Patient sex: M
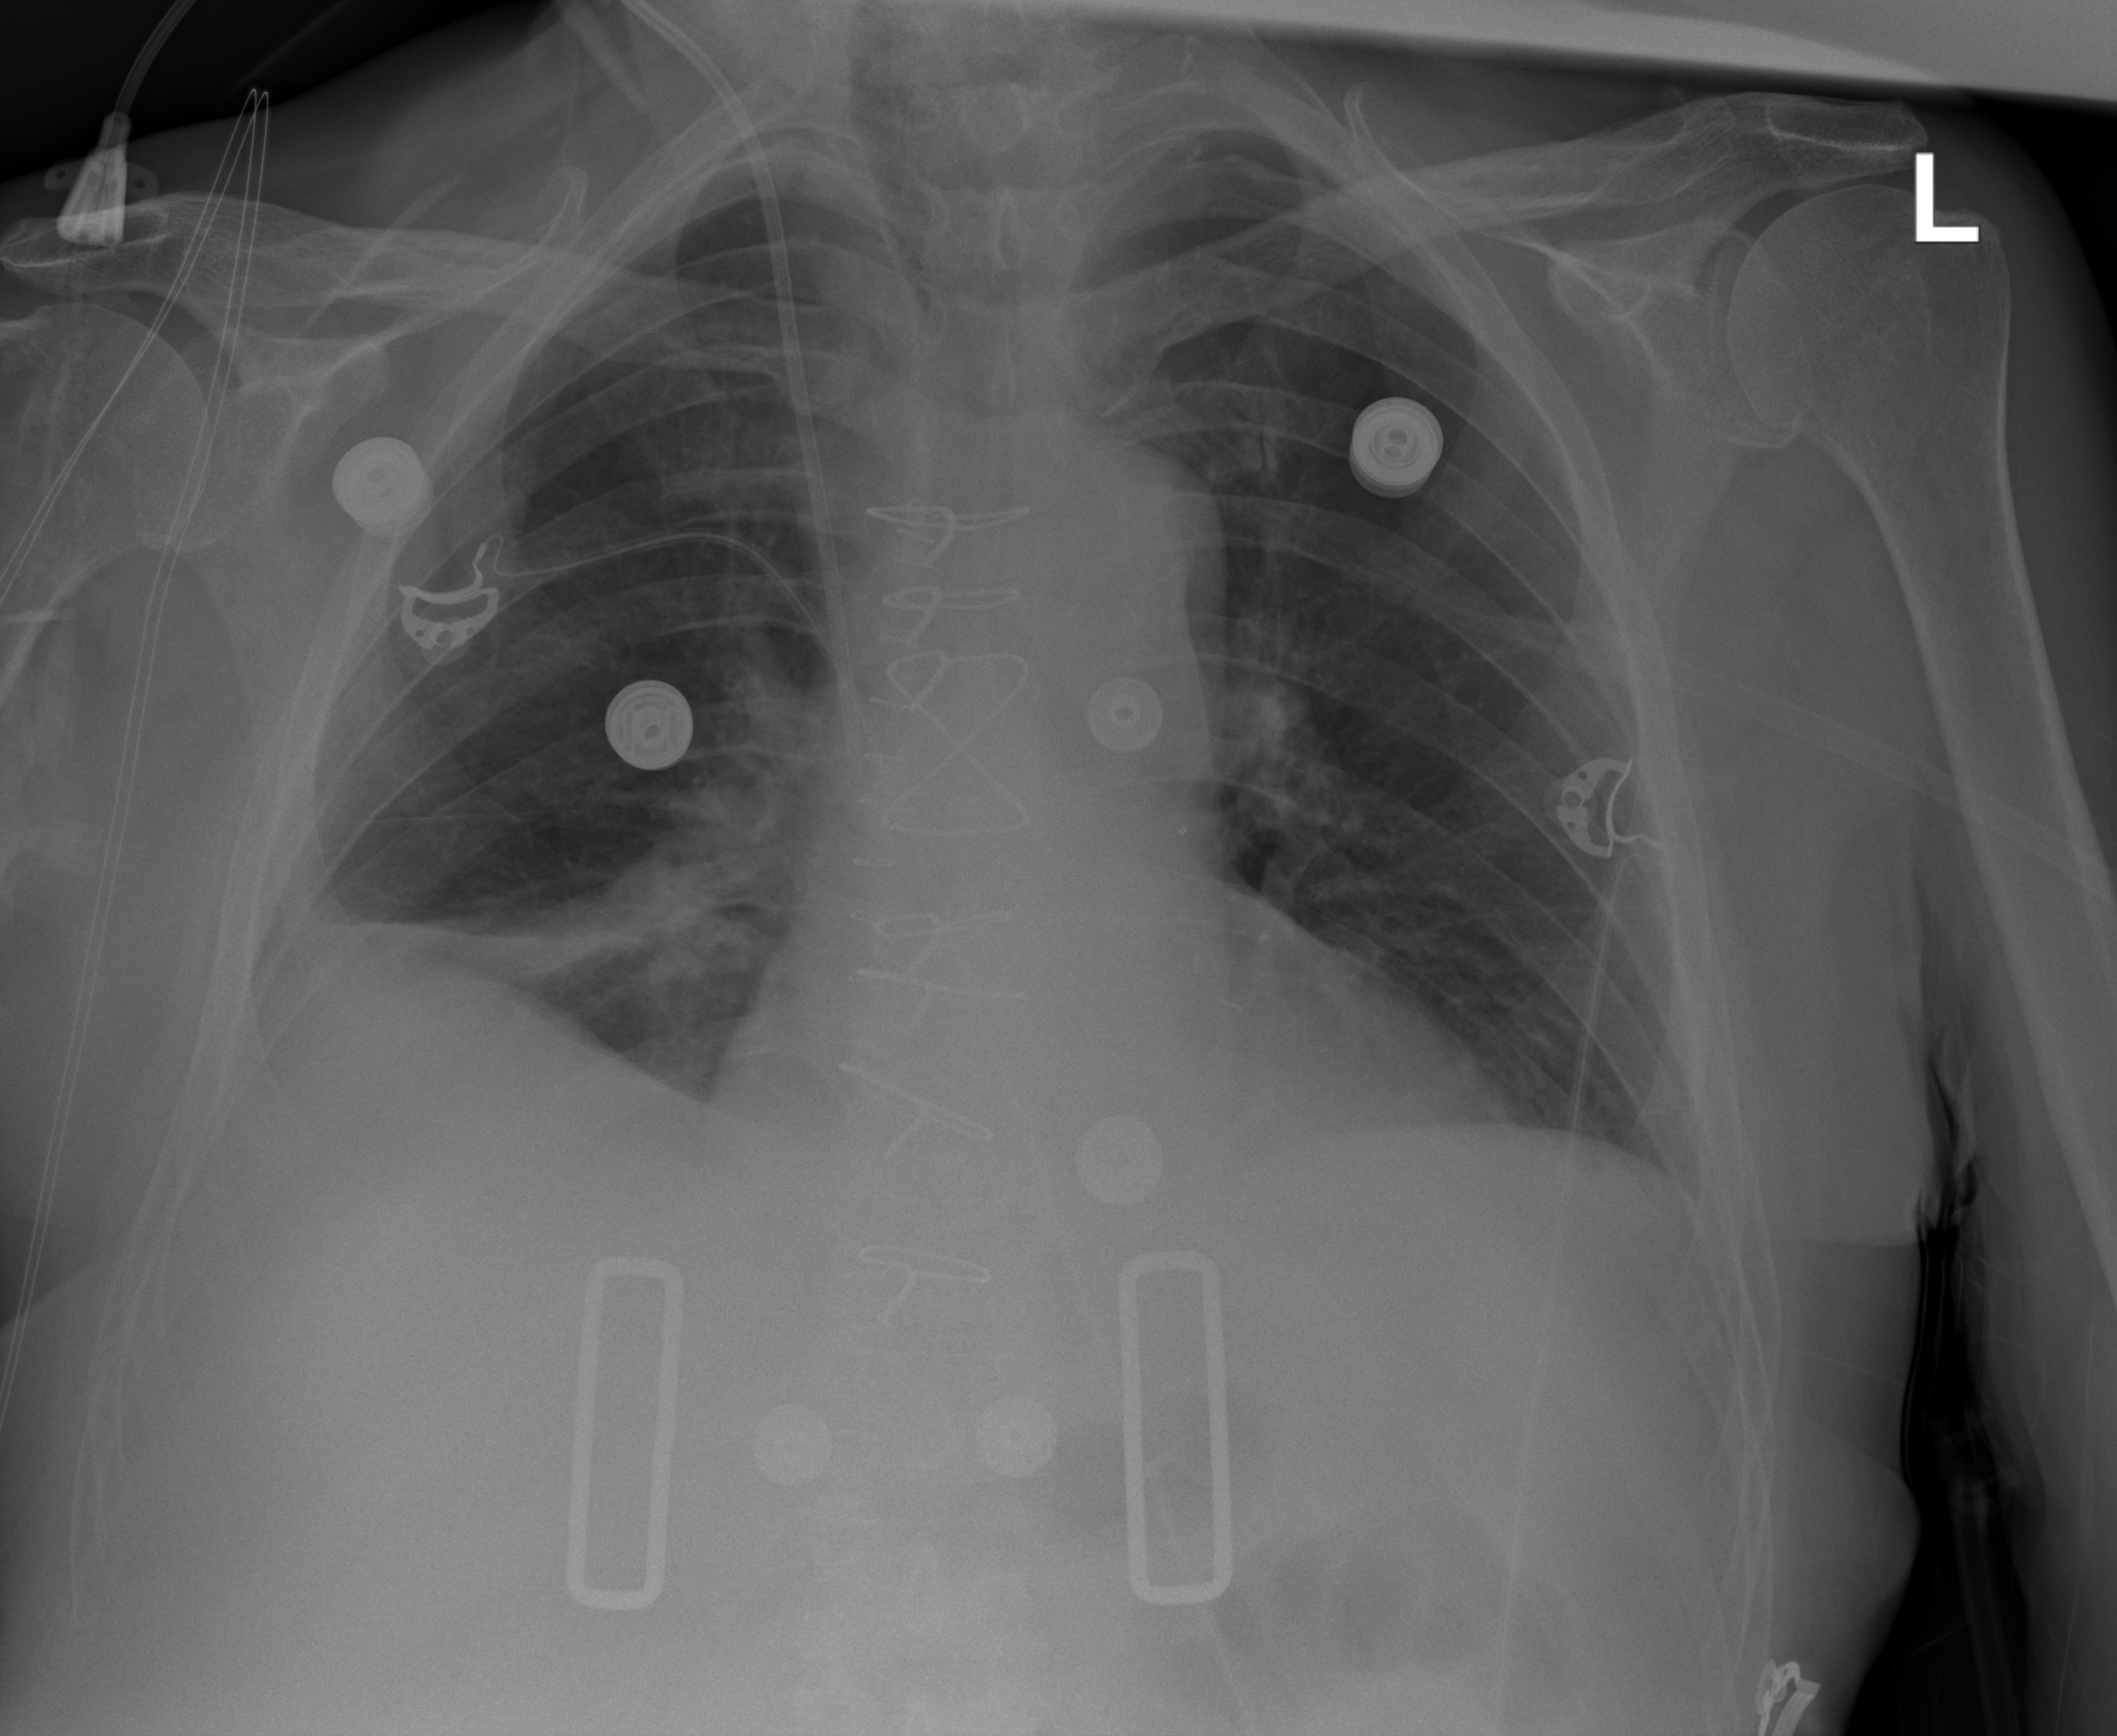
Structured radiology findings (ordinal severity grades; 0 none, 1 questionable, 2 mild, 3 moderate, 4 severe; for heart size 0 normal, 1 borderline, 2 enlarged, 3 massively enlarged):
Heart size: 1
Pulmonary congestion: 0
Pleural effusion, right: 1
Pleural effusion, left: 0
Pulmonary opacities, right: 0
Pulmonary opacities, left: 0
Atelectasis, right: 2
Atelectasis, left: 0